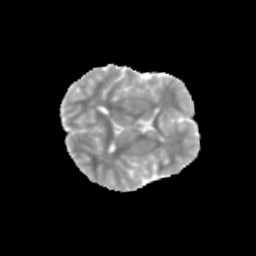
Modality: MD
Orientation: axial
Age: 12
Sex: male
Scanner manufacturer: siemens
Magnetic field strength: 3 T
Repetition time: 3.8 s
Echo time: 0.07 s